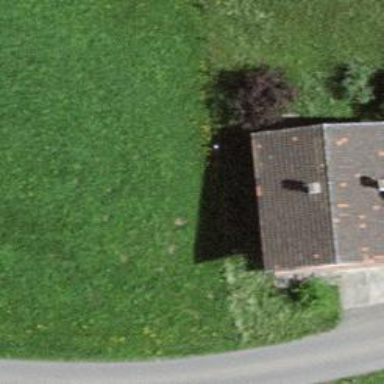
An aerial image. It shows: Shed.